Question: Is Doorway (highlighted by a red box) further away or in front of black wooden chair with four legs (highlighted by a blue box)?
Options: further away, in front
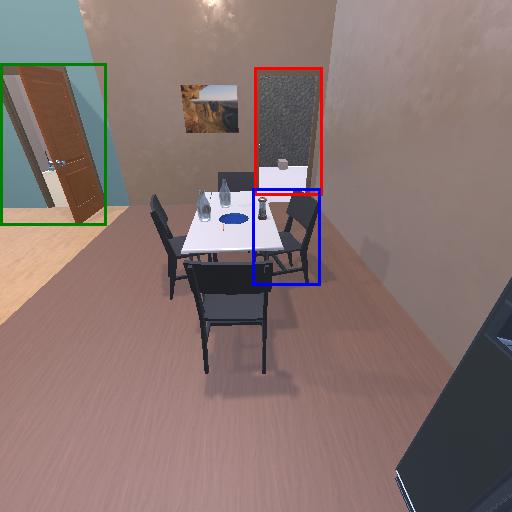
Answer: further away